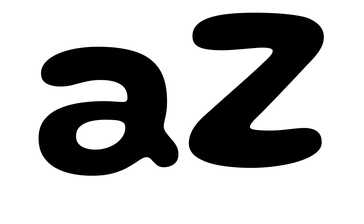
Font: Gluten_SemiBold